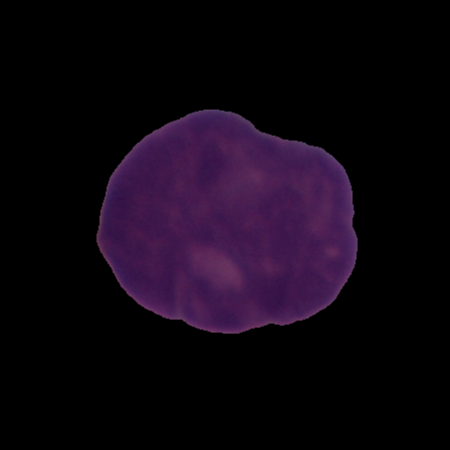
Label: cancer